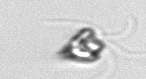
Label: Pyramimonas_longicauda